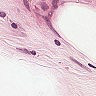
Metastatic tissue present: no